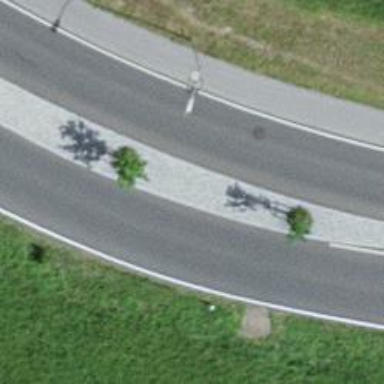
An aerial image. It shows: Asphalt road classified as primary highway.